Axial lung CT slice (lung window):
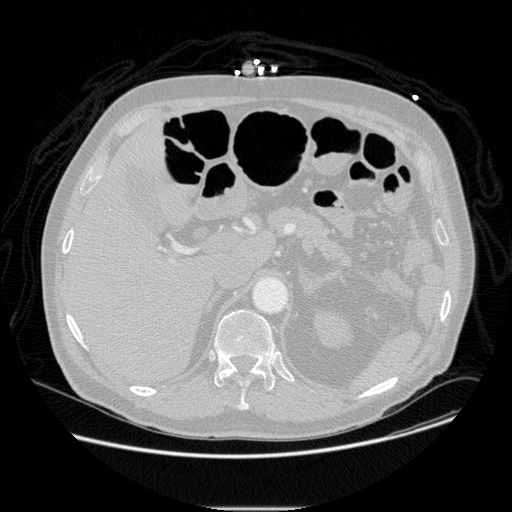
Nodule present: no